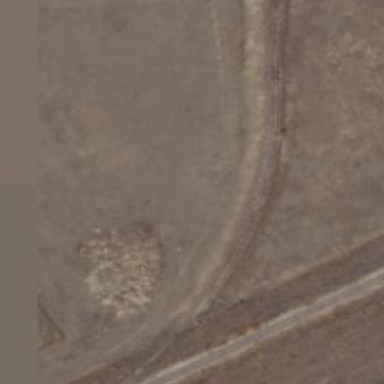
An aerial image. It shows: Disused railway spur line.